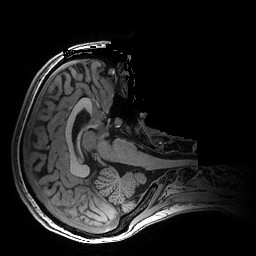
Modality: T1w
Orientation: axial
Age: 23
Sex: female
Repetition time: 0.0077 s
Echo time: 0.0034 s